Question: I am trying to detect a rectangle using find contours, but I don't get any contours from the following image.
I cant detect any contours in the image. Is find contours is bad with the following image, or should I use hough transform.
UPDATE: I have updated the source code to use approximated polygon.
but I still I get the outlier bounding rect, I cant find the smallest rectangle that is in the screenshot.

I have another case which the current solution it doesnt work even when adding erosion or dilation.
<URL>
and here is the code
'''
using namespace cm;
using namespace cv;
using namespace std;
cv::Mat input = cv::imread("heightmap.png");
RNG rng(12345);
// convert to grayscale (you could load as grayscale instead)
cv::Mat gray;
cv::cvtColor(input,gray, CV_BGR2GRAY);
// compute mask (you could use a simple threshold if the image is always as good as the one you provided)
cv::Mat mask;
cv::threshold(gray, mask, 0, 255,CV_THRESH_OTSU);
cv::namedWindow("threshold");
cv::imshow("threshold",mask);
// find contours (if always so easy to segment as your image, you could just add the black/rect pixels to a vector)
std::vector<std::vector<cv::Point> > contours;
std::vector<cv::Vec4i> hierarchy;
cv::findContours(mask,contours, CV_RETR_EXTERNAL, CV_CHAIN_APPROX_SIMPLE);
cv::Mat drawing = cv::Mat::zeros( mask.size(), CV_8UC3 );
vector<vector<cv::Point> > contours_poly( contours.size() );
vector<vector<cv::Point> > ( contours.size() );
vector<cv::Rect> boundRect( contours.size() );
for( int i = 0; i < contours.size(); i++ )
{
approxPolyDP( cv::Mat(contours[i]), contours_poly[i], 3, true );
boundRect[i] = boundingRect( cv::Mat(contours_poly[i]) );
}
for( int i = 0; i< contours.size(); i++ )
{
cv::Scalar color = cv::Scalar( rng.uniform(0, 255), rng.uniform(0,255), rng.uniform(0,255) );
rectangle( drawing, boundRect[i].tl(), boundRect[i].br(), color, 2, 8, 0 );
}
// display
cv::imshow("input", input);
cv::imshow("drawing", drawing);
cv::waitKey(0);
'''
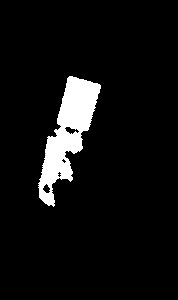
Answer: The code you are using looks like its from <URL>.
It uses 'BinaryInv' threshold because its detecting a black shape on white background.
Your example is the opposite so you should tweak your code to use 'Binary' threshold type instead (or negate the image).
Without this fix, 'FindContours' will detect the of the image which will be the biggest contour.
So I don't think the code is failing to detect contours, just not the "biggest contour" you expect.
Even with that fixed, the code you posted won't fit a rectangle to the rectangle in your example image, as the most obvious rectangular feature doesn't have a clean border. The 'approxPolyDP' suggestion in the linked question might help but you'll have to improve the source image.
See <URL> for a comparison of this and Hough methods for finding rectangles.
You should be able to separate the rectangle in your example image from the other blob by calling 'Erode' (3x3) twice.
You'll have to replace selecting the biggest contour with selecting the .